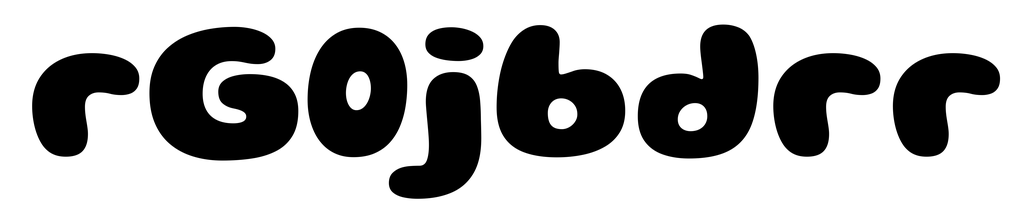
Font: Gluten_ExtraBold